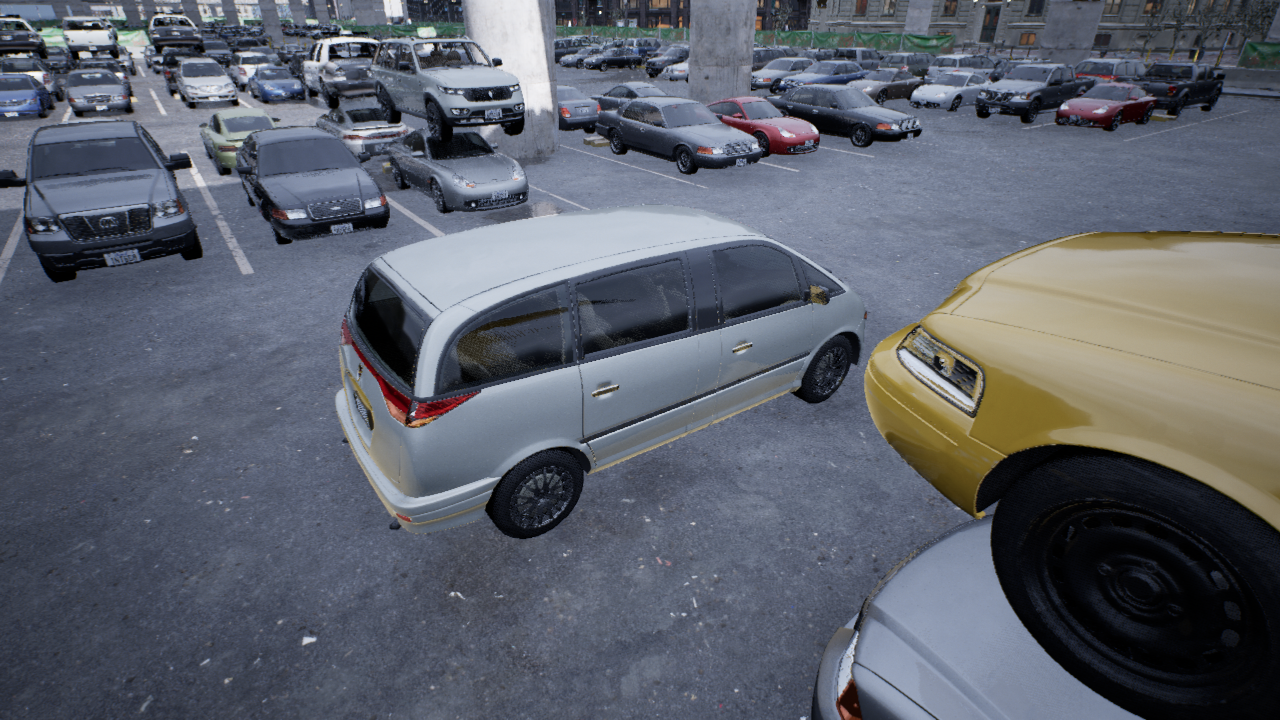
Venue: arterial
Lighting: overcast
Vehicle rig: minivan